Question: I am using a self-written queue library with the following structure:
'''
#ifndef MYQUEUE_
#define MYQUEUE_
#ifndef SET_QUEUE_SIZE
#define SET_QUEUE_SIZE 10
#endif
typedef struct queue Queue;
/*
** Creates and initializes the queue and prepares it for usage
** Return a pointer to the newly created queue
*/
Queue* QueueCreate();
/*
** Add an element of a generic type to the queue
*/
void Enqueue(Queue* queue, void* element);
/*
** Delete the queue from memory; set queue to NULL
** The queue can no longer be used unless QueueCreate is called again
*/
void QueueDestroy(Queue** queue);
/*
** Return the number of elements in the queue
*/
int QueueSize(Queue* queue);
/*
** Return a pointer to the top element in the queue
*/
void* QueueTop(Queue* queue);
/*
** Remove the top element from the queue
*/
void Dequeue(Queue* queue);
#endif //MYQUEUE_
'''
Now, I'm having issues with putting it in and receiving it out from the circular queue. The queue itself has been tested and shouldn't give any issues.
Running the code below (it's an extract of the total program) my two prints don't print the same values. Where am I pointing wrong?
'''
#include <stdlib.h>
#include <stdio.h>
#include <time.h>
#include "libs/myqueue.h"
struct package{
unsigned sensorId:12;
unsigned sequence:4;
unsigned flag:2;
unsigned sign:1;
unsigned value:12;
unsigned parity:1;
};
typedef struct package packs;
struct sensor_time{
packs myPack;
time_t time;
};
typedef struct sensor_time Sensor_Time;
Queue* queue = NULL;
int main(void){
queue = QueueCreate();
if(queue == NULL){
printf("Error creating circular buffer.
");
exit(EXIT_FAILURE);
}
Sensor_Time * myData = malloc(sizeof(Sensor_Time));
myData->myPack.sensorId = 1;
myData->myPack.value = 20;
myData->time = time(NULL);
printf("Enqueued: id: %d, value: %d, time: %lu
", myData->myPack.sensorId, myData->myPack.value, myData->time);
Enqueue(queue, (void *)myData);
Sensor_Time * mySens = (Sensor_Time *)QueueTop(queue);
printf("Data read: id: %d, value: %d time: %lu", mySens->myPack.sensorId, mySens->myPack.value, mySens->time);
return 1;
}
'''
What gets printed:

For completeness, here the queue implementation:
'''
/*----- Include Files -----*/
#include <stdlib.h>
#include <stdio.h>
#include "myqueue.h"
/*----- Variables -----*/
typedef void * DATATYPE;
struct queue{
DATATYPE elements[SET_QUEUE_SIZE];
size_t count;
int front;
int rear;
};
typedef struct queue Queue;
typedef Queue *myQueue;
/*----- QueueCreate -----*/
Queue* QueueCreate(void){
#ifdef DEBUG
printf("QueueCreate called.
");
#endif
Queue* qu = malloc(sizeof(Queue));
qu->count = 0;
qu->front = 0;
qu->rear = 0;
return qu;
}
/*----- QueueCreate -----*/
void Enqueue(Queue* queue, DATATYPE element){
#ifdef DEBUG
printf("Enqueue called, on queue %p.", queue);
int location = queue->rear;
#endif
if(queue->count == SET_QUEUE_SIZE){
printf("Queue is full.
");
}else{
queue->elements[queue->rear] = element;
queue->count++;
queue->rear++;
if(queue->rear == SET_QUEUE_SIZE - 1){
queue->rear = 0;
}
}
#ifdef DEBUG
printf(" Element added on location %d.
", location);
#endif
}
/*----- QueueDestroy -----*/
void QueueDestroy(Queue** queue){
#ifdef DEBUG
printf("QueueDestroy called on %p
", queue);
#endif
free(*queue);
*queue = NULL;
}
/*----- QueueSize -----*/
int QueueSize(Queue* queue){
#ifdef DEBUG
if(queue->count > 0){
printf("QueueSize called. Size is %d.
", (int)queue->count);
}
#endif
return queue->count;
}
/*----- QueueTop -----*/
void* QueueTop(Queue* queue){
#ifdef DEBUG
printf("QueueTop called
");
#endif
if(queue->count == 0){
return NULL;
}else{
return &(queue->elements[queue->front]);
}
return NULL;
}
/*----- Dequeue -----*/
void Dequeue(Queue* queue){
#ifdef DEBUG
printf("Dequeue called on %p.", queue);
int location = queue->front;
#endif
if(queue->count == 0){
printf("Queue is empty.
");
}else{
queue->front++;
if(queue->front == SET_QUEUE_SIZE - 1){
queue->front = 0;
}
queue->count--;
}
#ifdef DEBUG
printf(" Removed element was on location %d.
", location);
#endif
}
'''
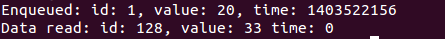
Answer: Your queue stores elements of type 'void*'. However, 'QueueTop' returns a pointer to the first element, which would make it of type 'void**'. The fact that the function is declared as returning 'void*' instead of 'DATATYPE*' makes this confusing, but it's legal because any pointer can be converted to 'void*', including a double pointer.
When you add an element to the queue, you cast it from 'Sensor_Time *' to 'void*'. Later when calling 'QueueTop', you take the return value and cast it to 'Sensor_Time *', which is wrong, because it is actually a pointer to a pointer.
To fix, you'd need to either change 'QueueTop' to return an element rather than a pointer to an element, or change your calling code to dereference the returned pointer.